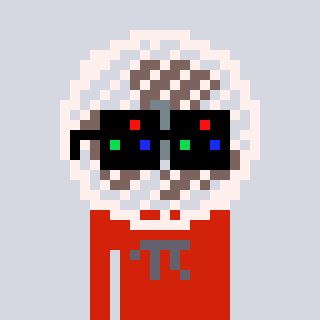
a pixel art character with square black sunglasses, a fan-shaped head and a red-colored body on a cool background